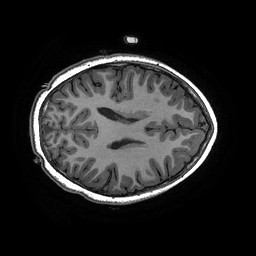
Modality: T1w
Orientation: axial
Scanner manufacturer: ge
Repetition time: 0.008096 s
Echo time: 0.00318 s